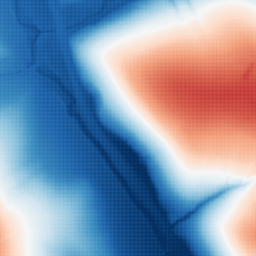
Category: trend_removal
Decomposition family: polynomial
Decomposition parameters: degree: 1
Upsampling method: sinc_blackman
Upsampling parameters: scale: 8
kernel_size: 16
Upsampling scale: 8